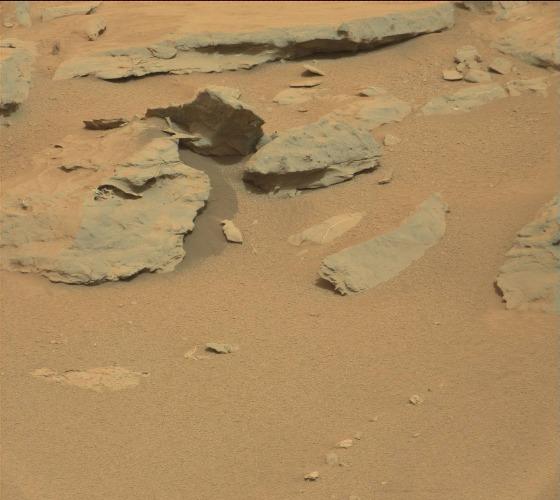
Terrain classes present: Bedrock, Gravel / Sand / Soil, Rock, Shadow